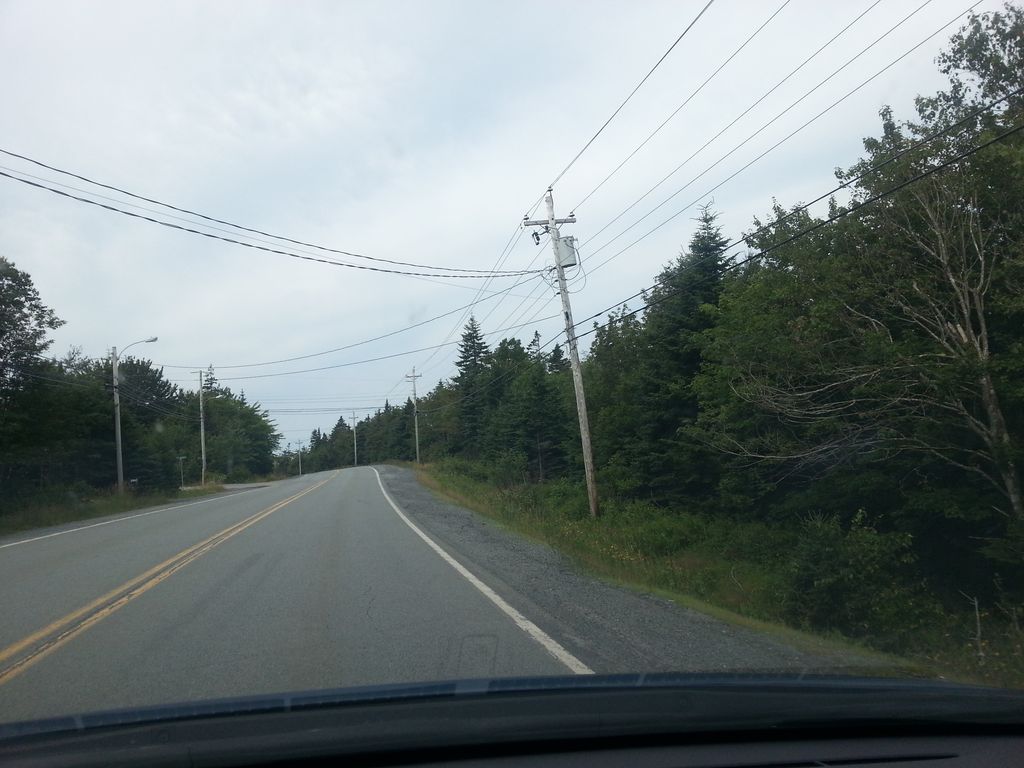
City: halifax